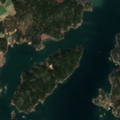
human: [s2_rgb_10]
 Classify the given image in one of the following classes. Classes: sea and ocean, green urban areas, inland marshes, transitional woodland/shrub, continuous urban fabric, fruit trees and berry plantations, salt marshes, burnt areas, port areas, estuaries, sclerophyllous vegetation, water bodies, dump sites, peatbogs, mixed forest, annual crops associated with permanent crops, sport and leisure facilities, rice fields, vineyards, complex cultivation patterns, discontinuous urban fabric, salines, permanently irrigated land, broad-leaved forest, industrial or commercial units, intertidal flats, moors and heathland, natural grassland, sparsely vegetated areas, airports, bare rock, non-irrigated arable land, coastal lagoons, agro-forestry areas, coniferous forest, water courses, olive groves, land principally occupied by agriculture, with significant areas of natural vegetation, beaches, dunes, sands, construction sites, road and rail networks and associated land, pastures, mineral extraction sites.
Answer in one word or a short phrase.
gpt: land principally occupied by agriculture, with significant areas of natural vegetation, coniferous forest, mixed forest, sea and ocean